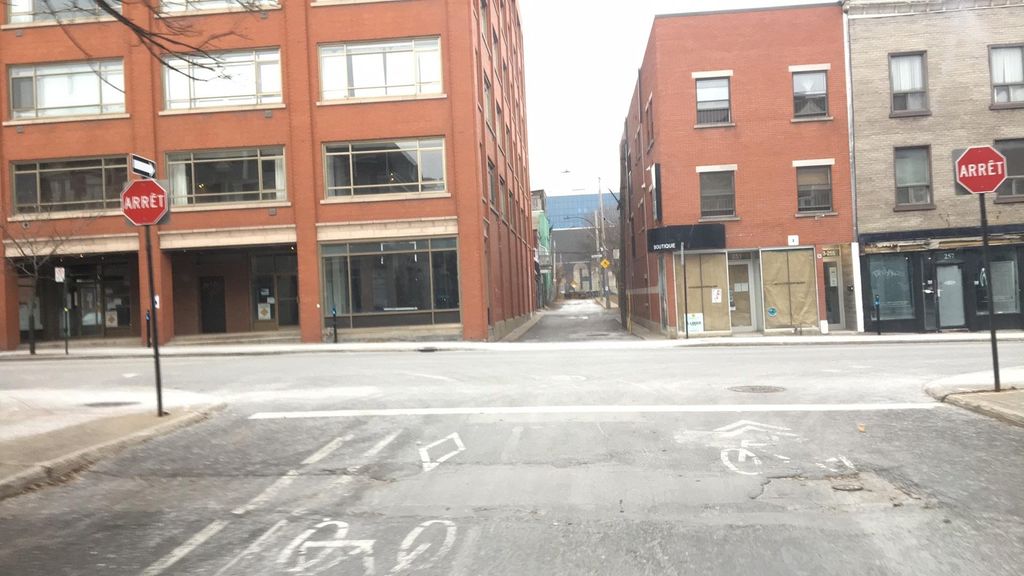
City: montreal